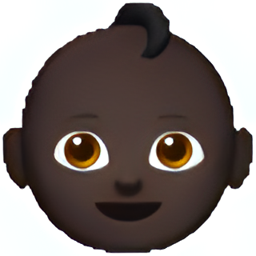
Name: baby
Emoji: 👶🏿
Group: People & Body
Sub-group: person